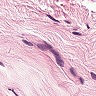
Metastatic tissue present: no